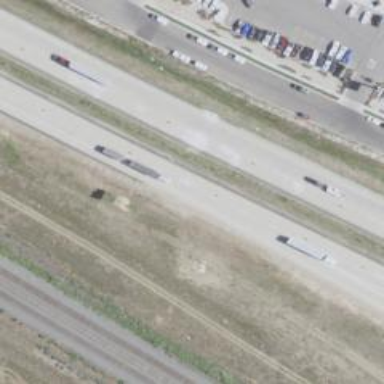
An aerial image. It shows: Motorway junction.